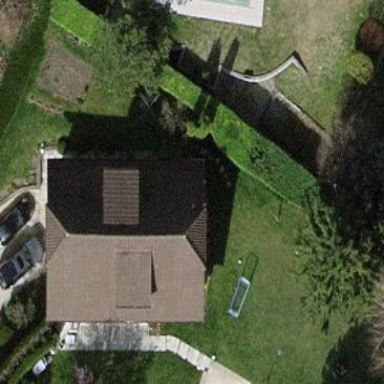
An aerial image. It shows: Simple house.